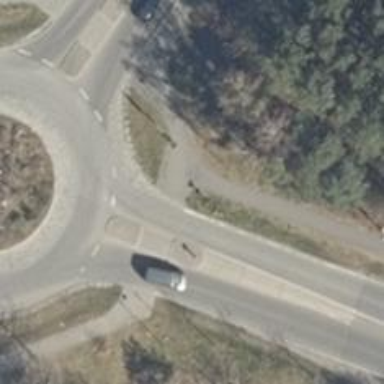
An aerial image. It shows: Uncontrolled crossing on footway with pedestrian island.